Question: I know that this is a trivial error but I am not being able to debug it.
When I put tags in quotes and dynamically generate a string for a link, the 'link' is not generated. Rather the '<', '>' are being rendered as they are. (I am trying to run a python script in GAE which uses django templating framework)
Following is my code:
'''
from google.appengine.ext.webapp import template
...
html = html + template.render('templates/footer.html',
{'links': 'Enter <a href="/">another sighting</a>.'})
'''
The following is the 'footer.html' in templates:
'''
<p>
{{ links }}
</p>
</body>
</html>
'''
And following is the output:

Any help would be appreciated. (This is the situation in both Firefox and Google Chrome)
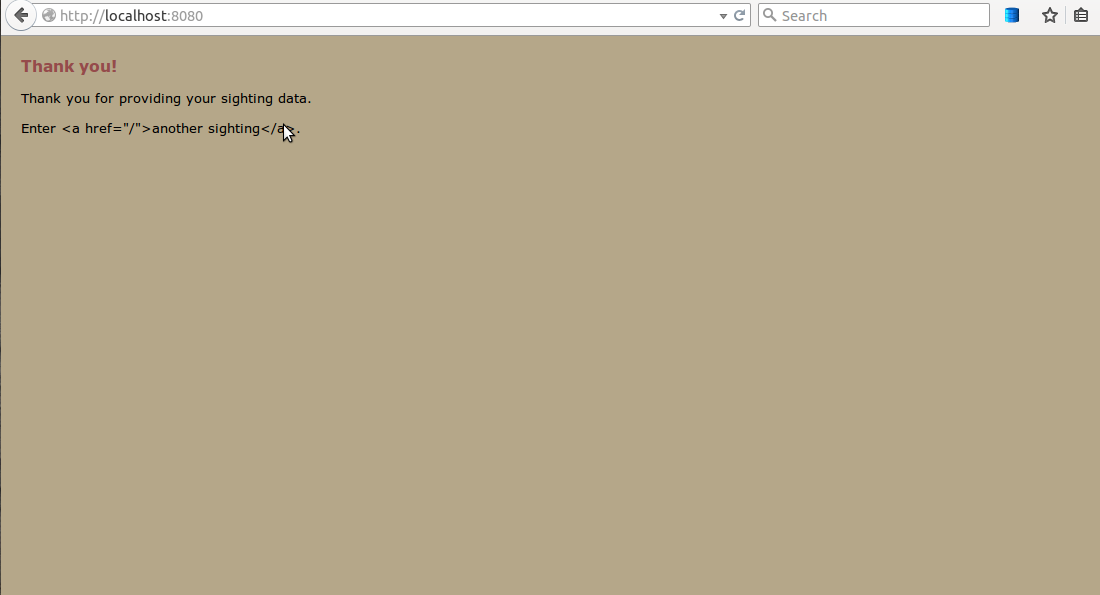
Answer: Add the 'safe' filter to your variable:
'''
{{ links|safe }}
'''
Or mark your string as safe in the python code using <URL> function:
'''
from django.utils.safestring import mark_safe
html = html + template.render('templates/footer.html',
{'links': mark_safe('Enter <a href="/">another sighting</a>.')})
'''
This is the django's <URL>